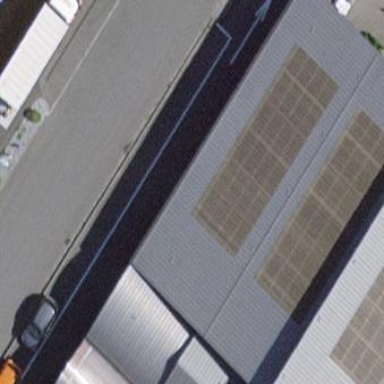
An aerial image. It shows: View of roof of building.